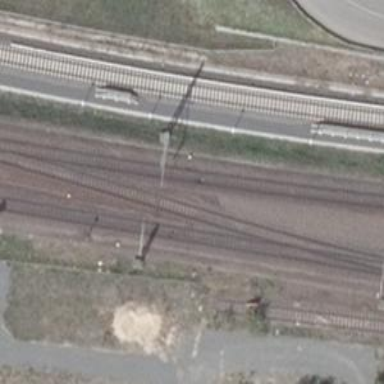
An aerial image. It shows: Rail siding with electrified contact lines.